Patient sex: F
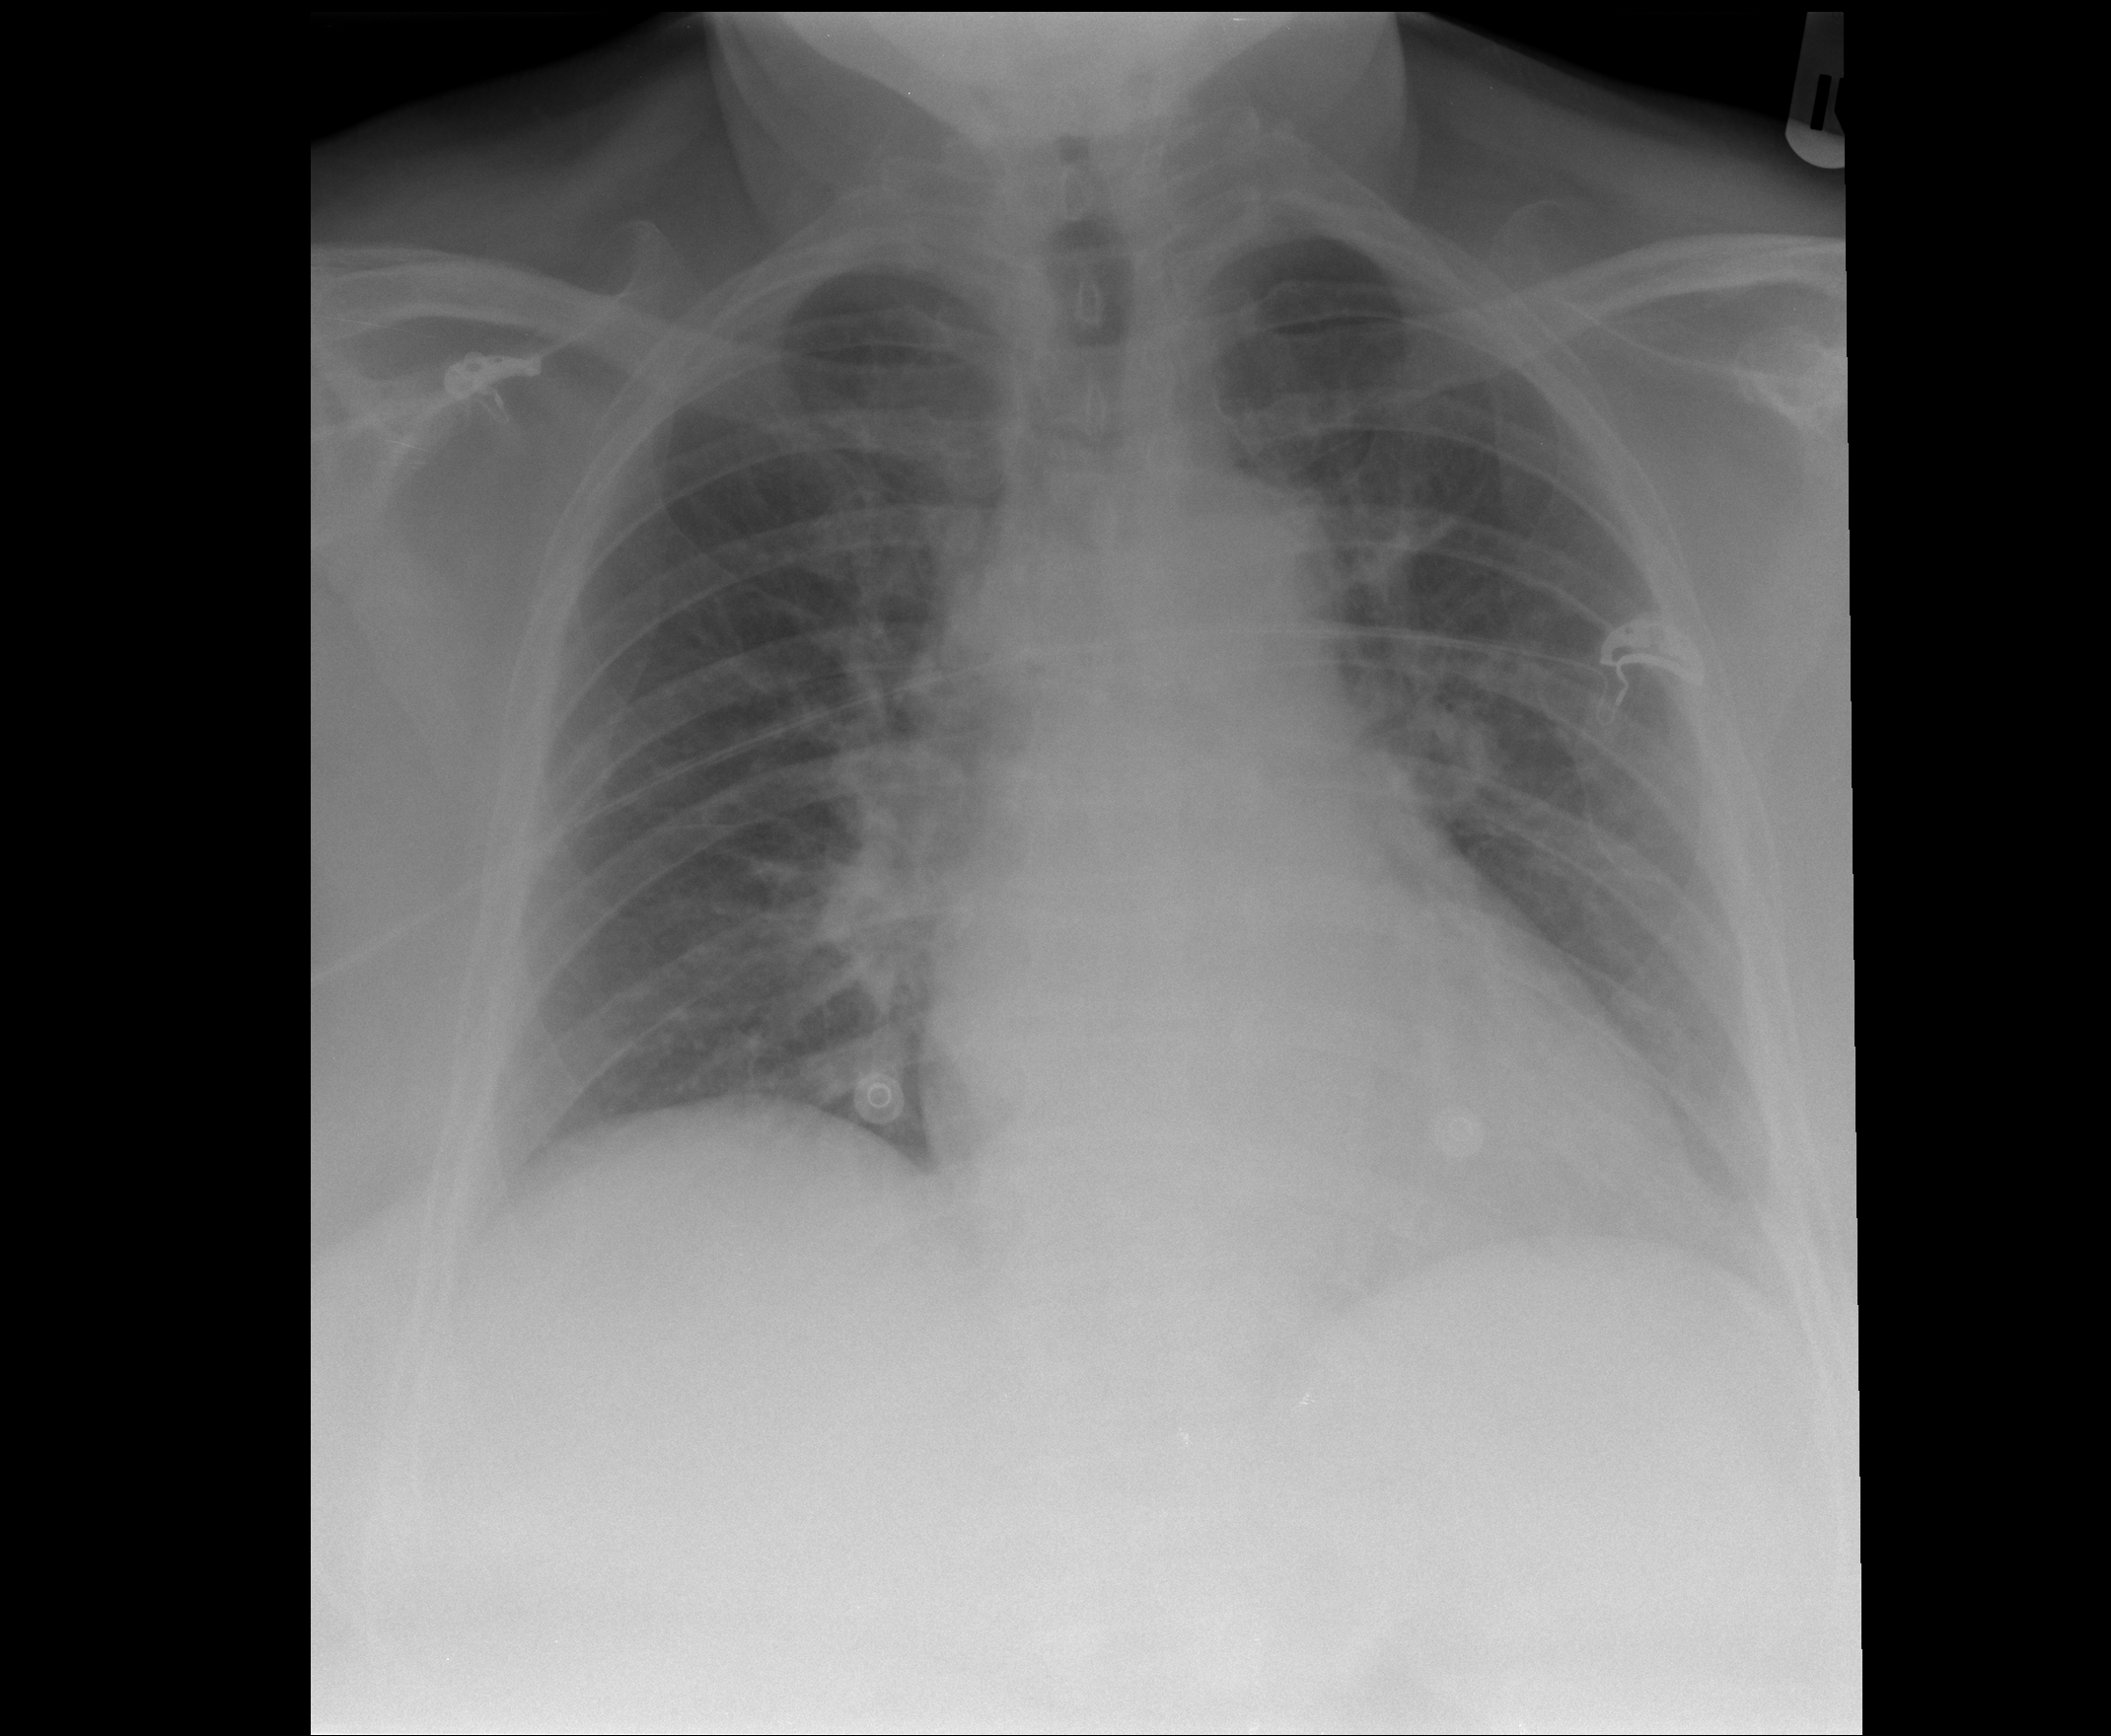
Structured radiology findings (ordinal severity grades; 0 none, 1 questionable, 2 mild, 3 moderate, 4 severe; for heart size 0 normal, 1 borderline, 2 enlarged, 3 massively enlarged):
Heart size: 0
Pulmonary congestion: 0
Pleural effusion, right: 0
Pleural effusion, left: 2
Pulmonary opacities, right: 0
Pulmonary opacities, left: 0
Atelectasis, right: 0
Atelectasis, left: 0